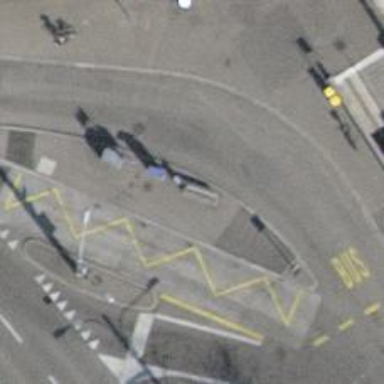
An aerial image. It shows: Bench.